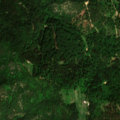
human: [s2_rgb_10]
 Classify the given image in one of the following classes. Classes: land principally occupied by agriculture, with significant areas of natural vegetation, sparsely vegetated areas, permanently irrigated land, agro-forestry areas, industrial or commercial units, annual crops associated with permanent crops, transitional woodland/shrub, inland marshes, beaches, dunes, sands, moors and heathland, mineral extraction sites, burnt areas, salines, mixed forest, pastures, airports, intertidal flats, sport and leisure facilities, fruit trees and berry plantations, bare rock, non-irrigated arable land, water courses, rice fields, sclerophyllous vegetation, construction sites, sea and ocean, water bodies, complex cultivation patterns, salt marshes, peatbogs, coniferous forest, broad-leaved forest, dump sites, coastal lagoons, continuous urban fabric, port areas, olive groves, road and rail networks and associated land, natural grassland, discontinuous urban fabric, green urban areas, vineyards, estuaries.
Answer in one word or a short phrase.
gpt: broad-leaved forest, coniferous forest, mixed forest